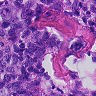
Metastatic tissue present: no